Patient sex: F
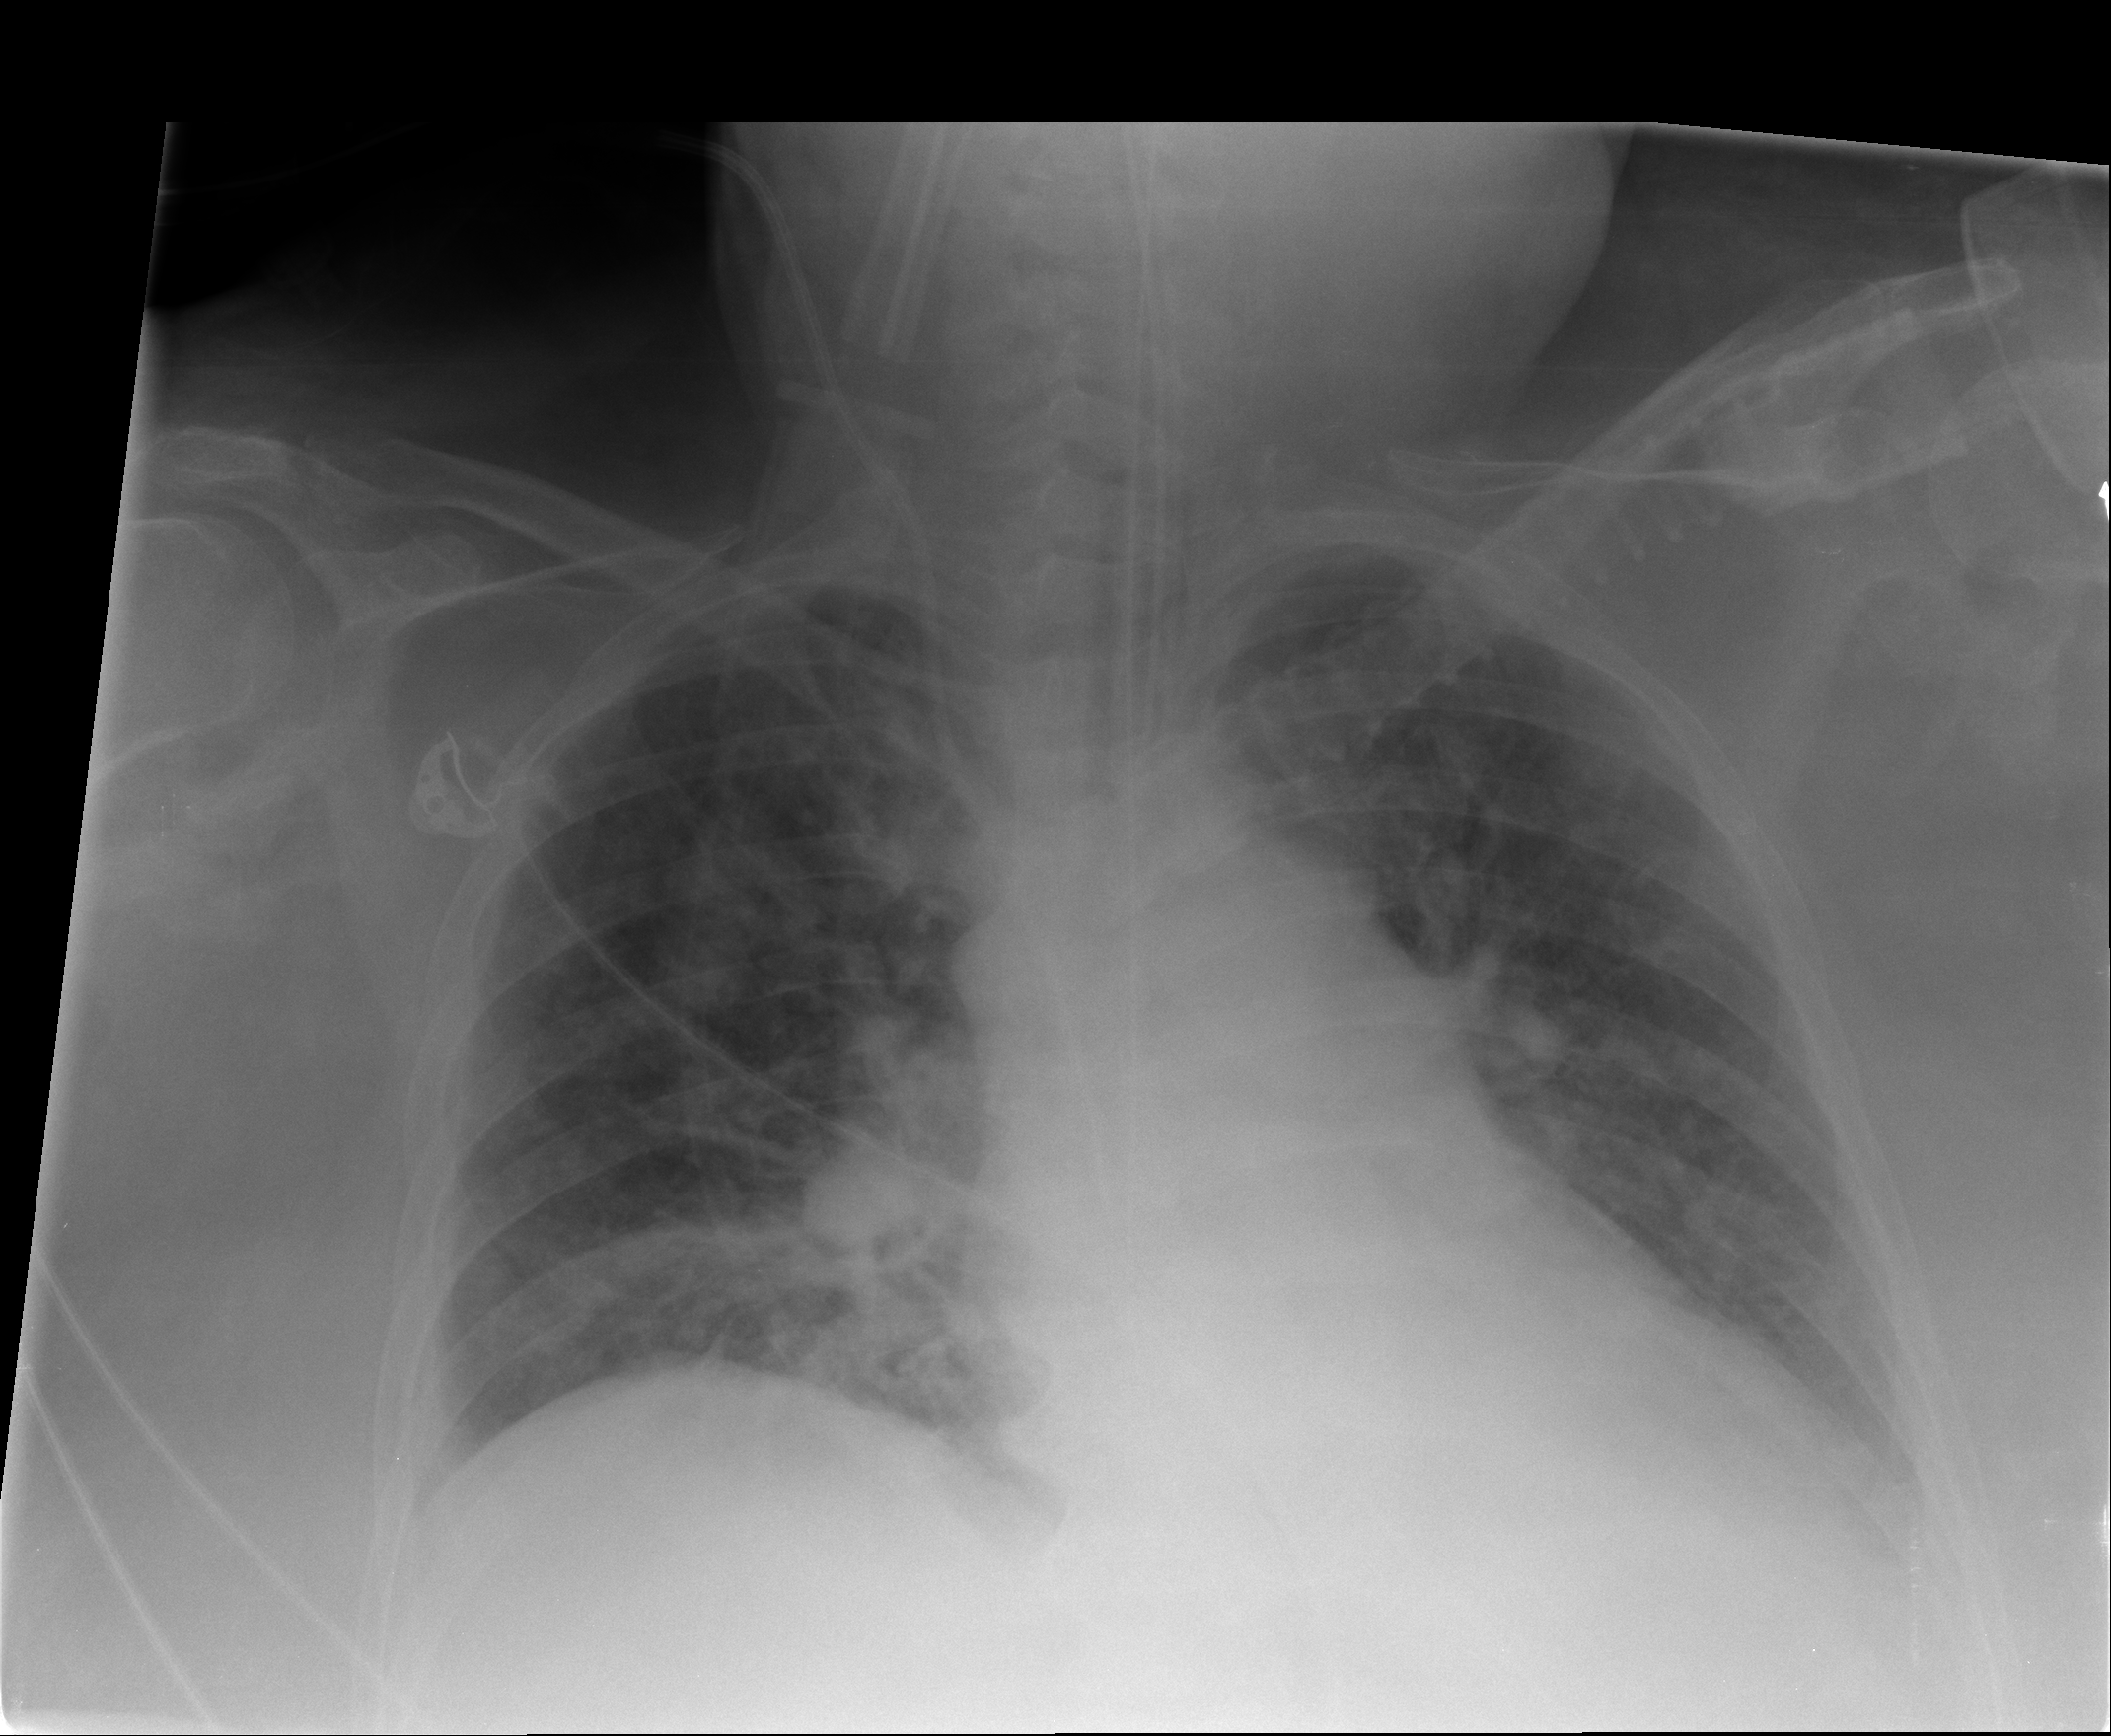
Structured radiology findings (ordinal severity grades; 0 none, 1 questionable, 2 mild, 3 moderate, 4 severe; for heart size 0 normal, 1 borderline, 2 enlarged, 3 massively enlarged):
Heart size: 0
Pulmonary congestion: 3
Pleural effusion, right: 0
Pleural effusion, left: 1
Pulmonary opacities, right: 2
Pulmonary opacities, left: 2
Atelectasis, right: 2
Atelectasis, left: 2